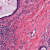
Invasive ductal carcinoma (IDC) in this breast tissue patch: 1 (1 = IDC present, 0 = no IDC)